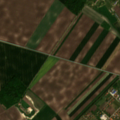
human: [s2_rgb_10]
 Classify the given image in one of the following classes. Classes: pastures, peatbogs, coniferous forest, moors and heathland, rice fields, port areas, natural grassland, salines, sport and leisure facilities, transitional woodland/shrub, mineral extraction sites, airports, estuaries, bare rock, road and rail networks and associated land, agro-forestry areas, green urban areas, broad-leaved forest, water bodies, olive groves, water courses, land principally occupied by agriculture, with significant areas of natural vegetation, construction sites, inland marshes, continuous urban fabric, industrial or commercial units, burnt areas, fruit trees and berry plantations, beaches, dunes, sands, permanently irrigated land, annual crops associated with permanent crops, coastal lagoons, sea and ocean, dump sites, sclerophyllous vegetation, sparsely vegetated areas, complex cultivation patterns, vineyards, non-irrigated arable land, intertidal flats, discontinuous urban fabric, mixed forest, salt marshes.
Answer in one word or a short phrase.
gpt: discontinuous urban fabric, non-irrigated arable land, land principally occupied by agriculture, with significant areas of natural vegetation